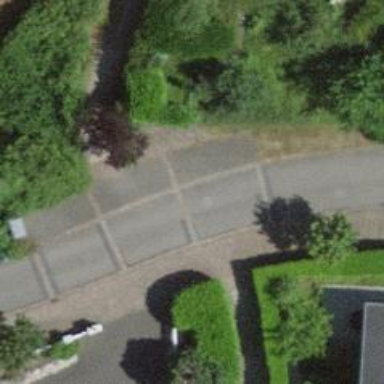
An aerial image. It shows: Kerb barrier.